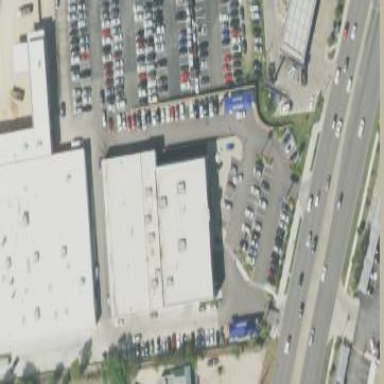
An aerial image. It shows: Building that houses car shop.